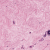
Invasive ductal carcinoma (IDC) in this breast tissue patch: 0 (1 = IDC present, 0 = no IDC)